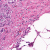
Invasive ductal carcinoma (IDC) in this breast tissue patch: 0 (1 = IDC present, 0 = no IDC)